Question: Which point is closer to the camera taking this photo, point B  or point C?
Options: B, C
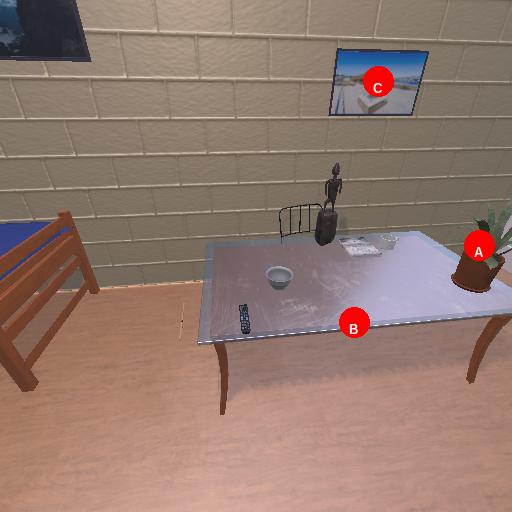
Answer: B